Question: I want to align 2 tables with different column numbers. When using the width function of column spec I get different column widths. In my understanding a column with width 9cm should be as big as 2 columns with width 6cm and 3cm. Is my logic right?
My code:
'''
library(kableExtra)
library(xtable)
df = mtcars[1:5,1:4]
df = xtable(df)
align(df) = c("l","l","r","r","r")
df %>% xtable2kable(include.rownames=FALSE) %>% column_spec(1, width = "6cm") %>% column_spec(2, width = "3cm") %>%
column_spec(3, width = "3cm") %>% column_spec(4, width = "2cm") %>% row_spec(0, bold = T, color = "white", background = "#2F2E41")
df = mtcars[1:5,c(1,3,4)]
df = xtable(df)
align(df) = c("l","l","r","r")
df %>% xtable2kable(include.rownames=FALSE) %>% column_spec(1, width = "9cm") %>%
column_spec(2, width = "3cm") %>% column_spec(3, width = "2cm") %>% row_spec(0, bold = T, color = "white", background = "#2F2E41")
'''

Ofc I can manually set up the width until the tables are perfectly aligned. Or is there a better method to solve the problem?
Thank you in advance!
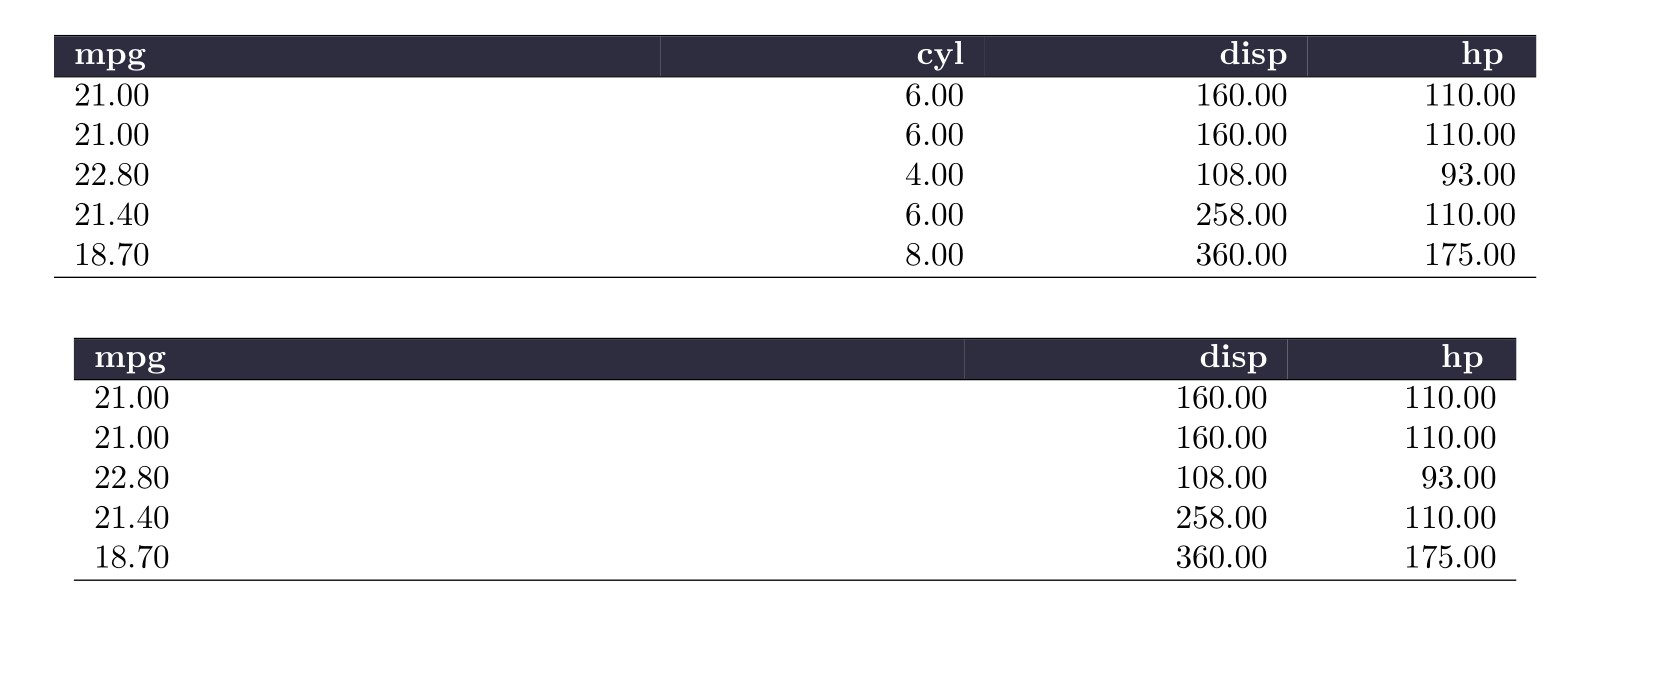
Answer: In LaTeX, there's a separation between each column as well as a width. The size of the separation is in ' abcolsep'. When you have more columns you get more separators, and so a wider table overall.
You could fix this problem by setting the separation to zero, e.g. putting this LaTeX code early in your document:
'''
\setlength{ abcolsep}{0pt}
'''
In LaTeX I think you could also set the width of the wide column to 9cm plus ' abcolsep' so you keep the separation in other places, but I'm not sure if 'kableExtra' supports that.
Edited to add:
This seems to work without modifying ' abcolsep': create a new length including it (actually twice, you get the separation on both sides), and use that. You'd put code like this early in the document
'''
ewlength{\widecolsize}
\setlength{\widecolsize}{9cm}
ddtolength{\widecolsize}{2.0 abcolsep}
'''
and then produce the table using this code:
'''
df %>% xtable2kable(include.rownames=FALSE) %>% column_spec(1, width = "\\widecolsize") %>%
column_spec(2, width = "3cm") %>% column_spec(3, width = "2cm") %>% row_spec(0, bold = T, color = "white", background = "#2F2E41")
'''